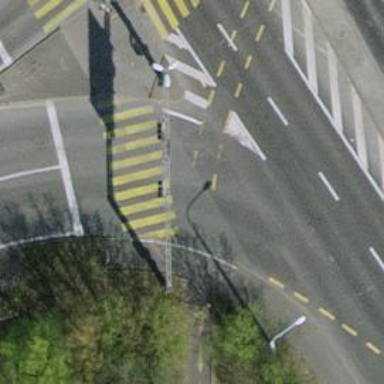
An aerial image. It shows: Road crossing with traffic signals.